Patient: sex F, age 68
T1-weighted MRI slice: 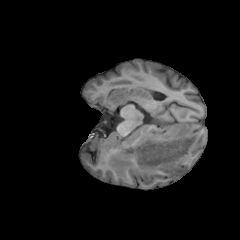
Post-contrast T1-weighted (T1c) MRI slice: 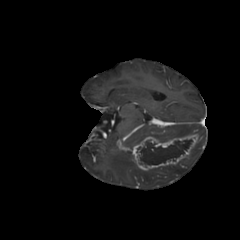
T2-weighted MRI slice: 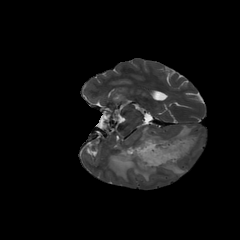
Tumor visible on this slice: yes
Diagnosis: Glioblastoma, IDH-wildtype
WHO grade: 4